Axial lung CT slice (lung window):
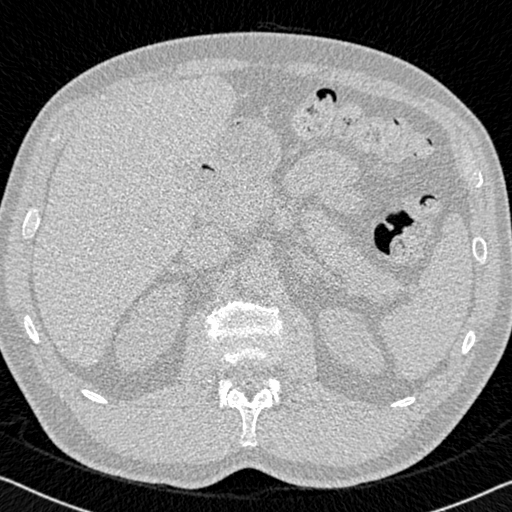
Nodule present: no